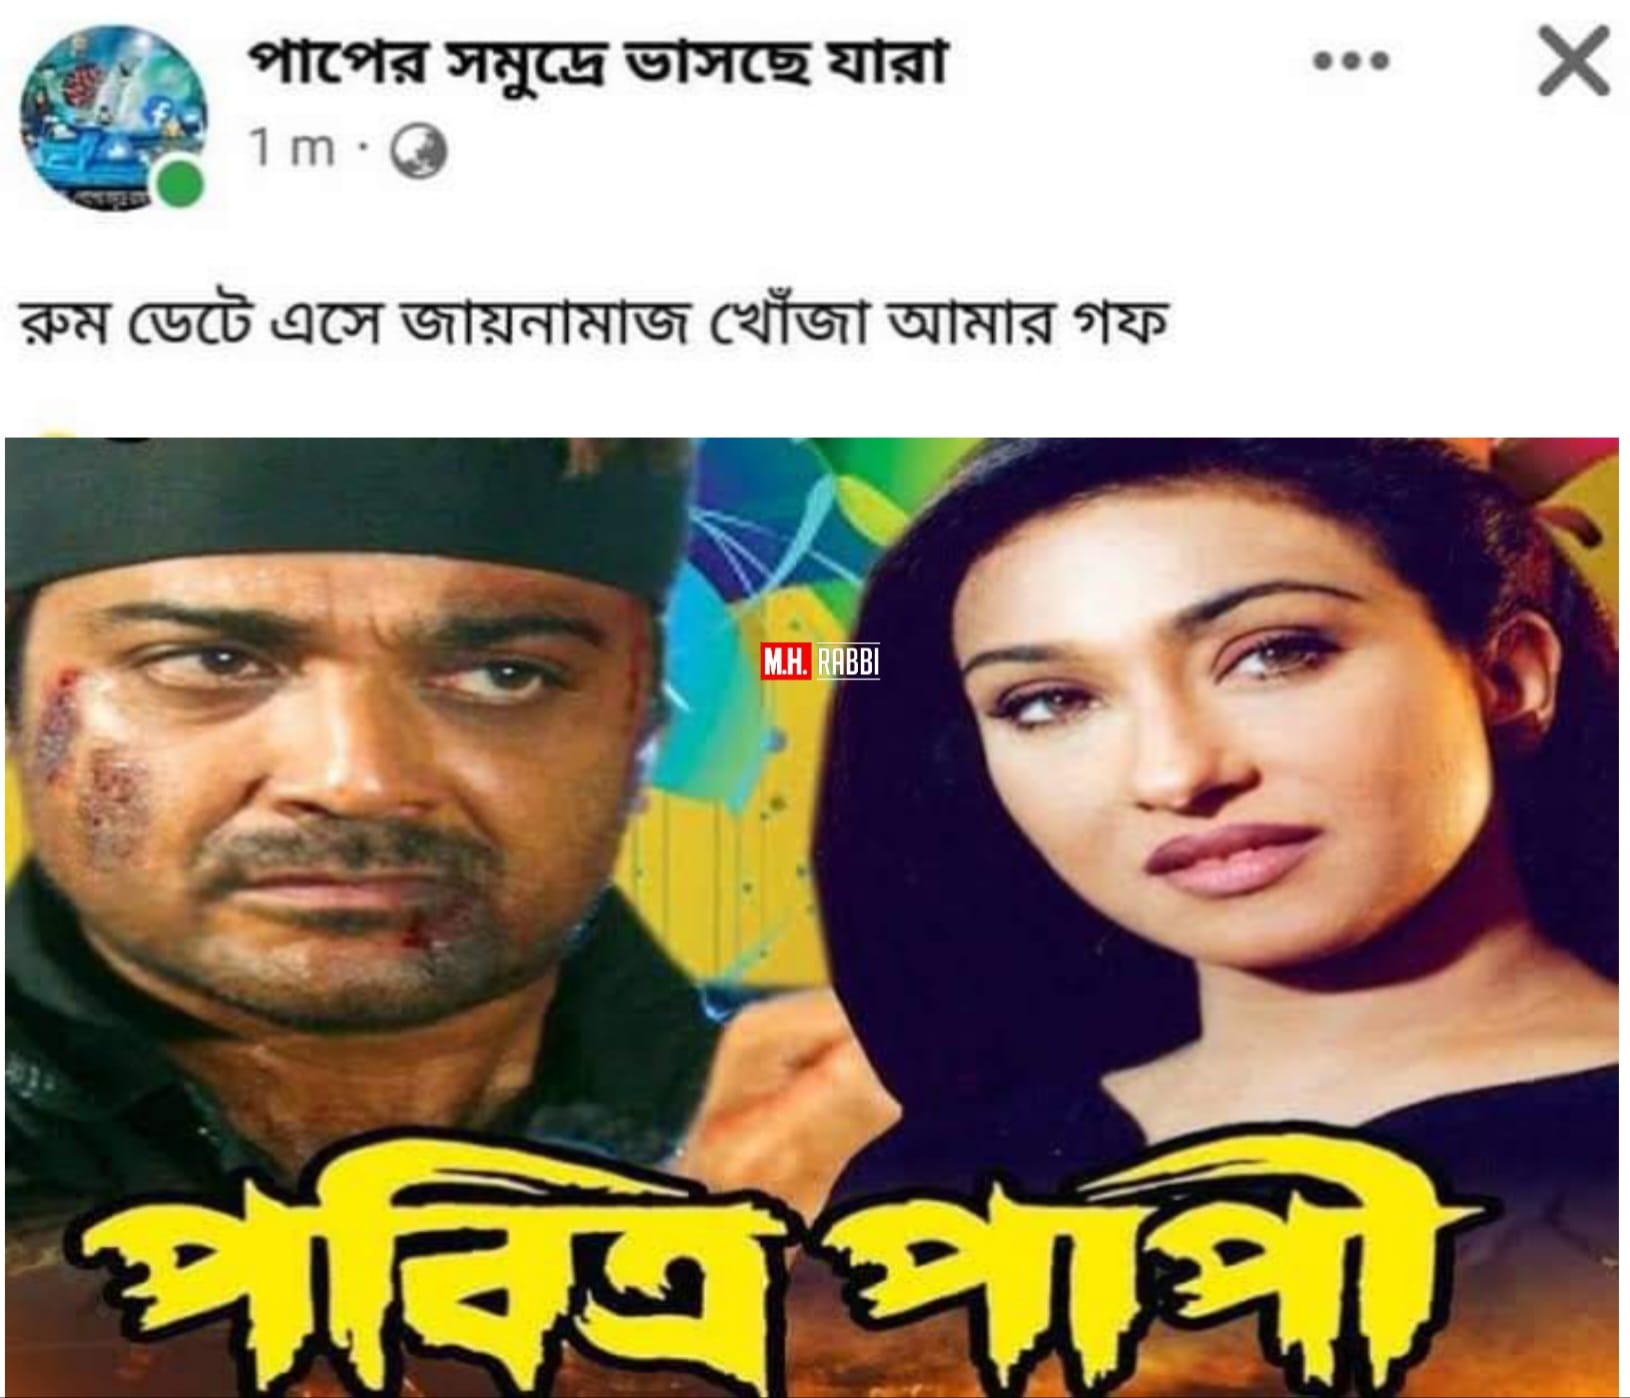
Caption: পাপের সমুদ্রে ভাসছে যারা    রুম ডেটে এসে জায়নামাজ খোজা আমার গফ    পবিত্র  পাপী
Label: hate